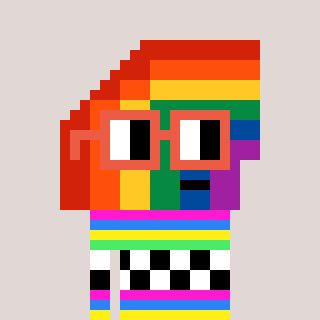
a pixel art character with square orange glasses, a rainbow-shaped head and a bege-colored body on a warm background